Question: I am trying to improve my CSS skills and am having some trouble. I want align 3 DIVs on the same row, starting at the top of the container div. I was able to get them aligned horizontally, but they are not displaying at the top. It seems they are all aligning with the bottom which I can't figure out. Can anybody point me in the right direction as to how to make the divs have no margin and (float?) to the top?
I tried declaring the margins but didn't have much luck. Also, this is going to be in a partial view through MVC so setting the container to absolute may not be an option because it's height from the top of the page will be changing.
Here is a <URL> and I have also attached my code, both HTML and CSS, along with what is being rendered in my browser.
Thanks!
HTML:
'''
<fieldset>
<legend>Items</legend>
<div class="outercontainer" id="top">
<div class="containera">
<div class="group-title">
<input type="checkbox" runat="server" />
</div>
<div class="left item">Left Content</div>
<div class="center item">Center Content</div>
<div class="right item">Right Content</div>
</div>
</div>
<div class="outercontainer" id="bottom">
<div class="containera">
<div class="group-title">
<input type="checkbox" runat="server" />
</div>
<div class="left item">Left Content</div>
<div class="center item">Center Content</div>
<div class="right item">Right Content</div>
</div>
</div>
</fieldset>
'''
CSS:
'''
#top {
border: 3px solid green;
}
#bottom {
border: 3px solid blue;
}
.item {
position:relative;
display: inline-block;
*display: inline;
zoom: 1;
margin:0;
top:0;
width: 32%;
color: white;
}
.left {
background:red;
}
.right {
background:blue;
}
.center {
background:green;
}
.containera {
text-align: center;
white-space: nowrap;
}
.group-title {
text-align:center;
font-weight:bold;
font-size:larger;
}
.group-title2 {
text-align:center;
width:100%;
}
'''
Below is what is being rendered:

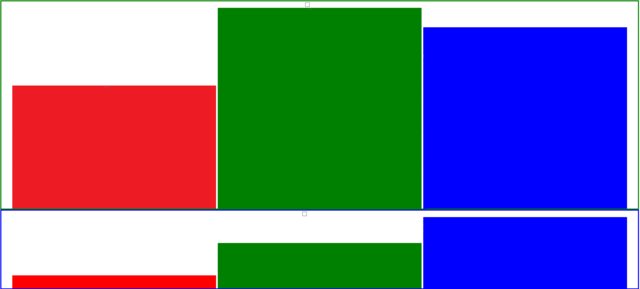
Answer: its because of your checkboxes. Just put them after the three content divs.
'''
<div class="containera">
<div class="left item">Left Content</div>
<div class="center item">Center Content</div>
<div class="right item">Right Content</div>
<div class="group-title">
<input type="checkbox" runat="server" />
</div>
</div>
'''